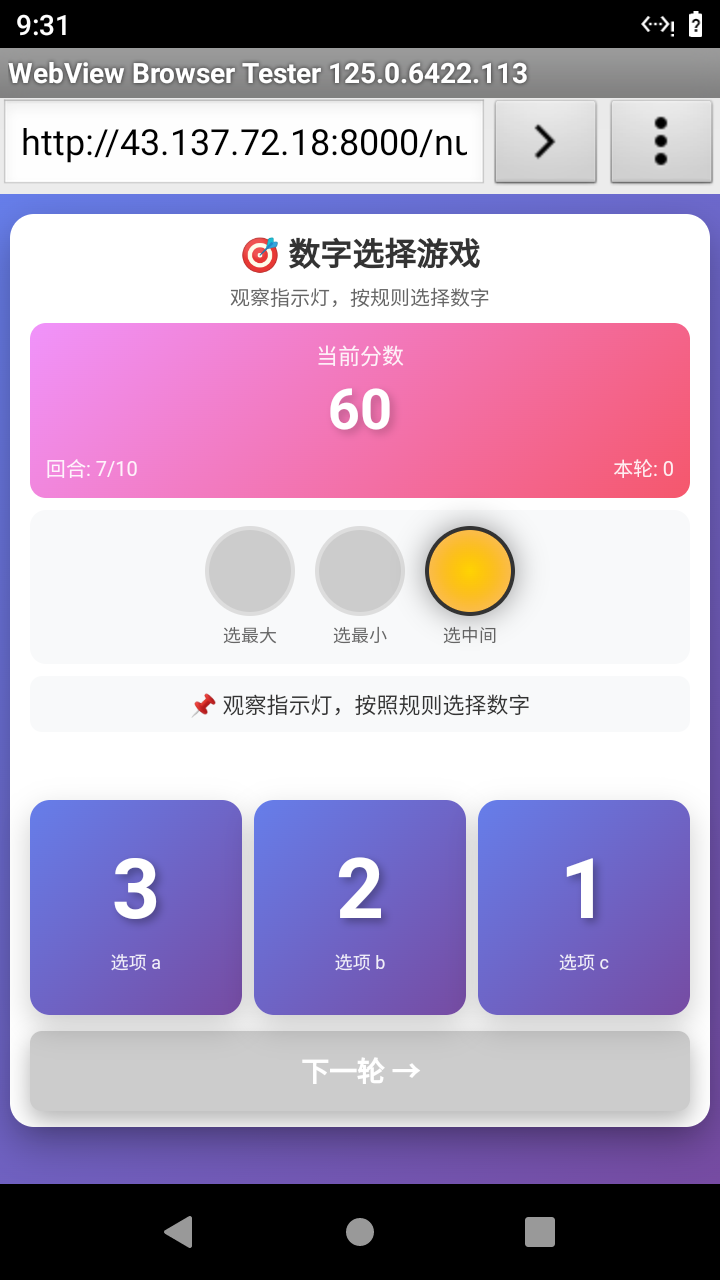

Select the correct number based on the traffic light color.
Answer: 1